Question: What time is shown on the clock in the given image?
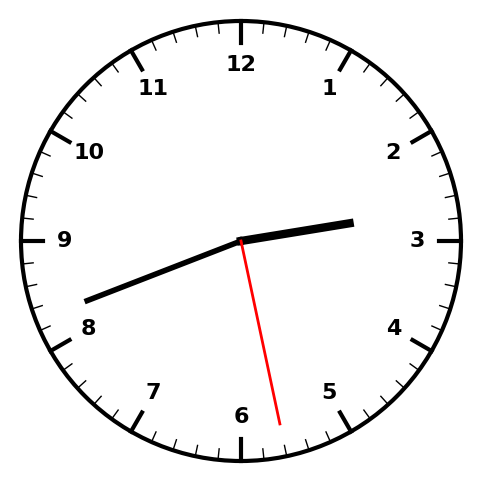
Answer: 02:41:28